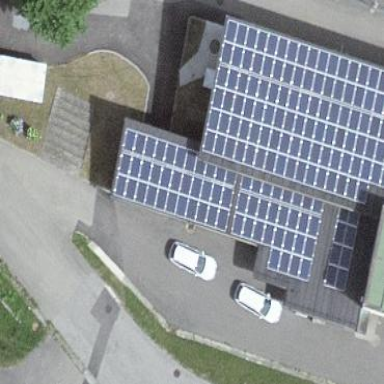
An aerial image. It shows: Solar power generator with photovoltaic panels.